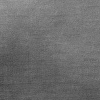
Atmospheric dust classification: dusty